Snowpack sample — Loveland Pass, Silver Plume, Colorado, USA (12/14/25, 10:50 AM MST)
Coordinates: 39.664, -105.882
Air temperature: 36 °F
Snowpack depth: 67 cm
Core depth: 30 cm
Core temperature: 42.8 °F
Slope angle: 6°, slope face: 326°
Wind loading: low
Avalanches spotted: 0
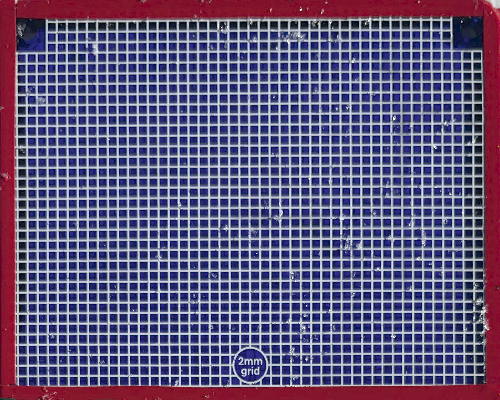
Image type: profile
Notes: No avalanches spotted, very late start to the season with minimal snowpack